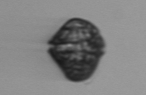
Label: Kryptoperidinium_triquetrum